Question: I have implemented Google map in my app. When i click on the current location button i wanted to show alert box if Gps is not enabled.
I tried this way where i got the view of that button.
'''
SupportMapFragment fm = (SupportMapFragment) getSupportFragmentManager()
.findFragmentById(R.id.map);
View plusMinusButton = fm.getView().findViewById(1);
View locationButton = fm.getView().findViewById(2);
'''
Using that 'locationButton' i tried to use 'setOnclickListener' but that did not help.
My requirement is simple when i click on this image  if gps is not enabled then i have to show alert box saying gps is not enabled.
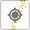
Answer: This was a request and Google added it as a feature (in August 2013 I think). Now you can listen to clicks on the location button like this:
'''
final Context context = this;
mMap.setOnMyLocationButtonClickListener(new GoogleMap.OnMyLocationButtonClickListener() {
@Override
public boolean onMyLocationButtonClick() {
LocationManager mgr = (LocationManager) getSystemService(Context.LOCATION_SERVICE);
if (!mgr.isProviderEnabled(LocationManager.GPS_PROVIDER)) {
Toast.makeText(context, "GPS is disabled!", Toast.LENGTH_SHORT).show();
}
return false;
}
});
'''